Question: I want to be able to click on buttons to navigate forward and backward through several views as well as swiping left or right between views.
So I decided to implement the ViewPager for swiping between multiple views.
Here's my code:
layout xml:
'''
<?xml version="1.0" encoding="utf-8"?>
<RelativeLayout
xmlns:android="http://schemas.android.com/apk/res/android"
android:layout_width="fill_parent"
android:layout_height="fill_parent"
android:background="@color/white"
>
<android.support.v4.view.ViewPager
xmlns:android="http://schemas.android.com/apk/res/android"
android:layout_width="match_parent"
android:layout_height="match_parent"
android:id="@+id/viewPager"/>
<ImageView
android:id="@+id/apple"
android:layout_width="200sp"
android:layout_height="150sp"
android:layout_centerHorizontal="true"
android:layout_centerVertical="true"
android:src="@drawable/apple"
android:contentDescription="apple"/>
<TextView
android:id="@+id/number"
android:layout_width="100sp"
android:layout_height="55sp"
android:layout_marginTop="47dp"
android:layout_below="@+id/apple" android:layout_alignStart="@+id/apple"/>
<Button
android:id="@+id/save"
android:layout_width="wrap_content"
android:layout_height="wrap_content"
android:text="@string/save"
android:layout_alignTop="@+id/ignore" android:layout_toStartOf="@+id/apple"/>
<Button
android:id="@+id/ignore"
android:layout_width="wrap_content"
android:layout_height="wrap_content"
android:text="@string/Ignore"
android:layout_alignParentBottom="true" android:layout_toEndOf="@+id/apple"/>
<ImageView
android:id="@+id/back_nav_arrow"
android:layout_width="wrap_content"
android:layout_height="wrap_content"
android:src="@drawable/ic_action_back"
android:contentDescription="back">
</ImageView>
<ImageView
android:id="@+id/forward_nav_arrow"
android:layout_width="wrap_content"
android:layout_height="wrap_content"
android:src="@drawable/ic_action_forward"
android:layout_alignParentTop="true" android:layout_alignParentEnd="true"
android:contentDescription="forward">
</ImageView>
</RelativeLayout>
'''
Here's my activity:
'''
public class CollectionPager extends Activity {
private PagerAdapter pagerAdapter;
ActionBar actionbar;
MyAdapter myAdapter;
private Context context;
private TextView textView;
private int currentPage;
ViewPager viewPager;
int progressChanged = 0;
public static final String TAG = "CollectionPager";
public CollectionPager() {
context = this;
}
protected void onCreate(Bundle savedInstanceState) {
super.onCreate(savedInstanceState);
super.setContentView(R.layout.collection);
viewPager = (ViewPager) findViewById(R.id.viewPager);
myAdapter = new MyAdapter();
viewPager.setAdapter(myAdapter);
ActionBar actionBar = getActionBar();
if (actionBar != null) {
actionBar.hide();
}
//Initialize the back button and add an onClick event listener to the button
final ImageView back_button = (ImageView) findViewById(R.id.back_nav_arrow);
back_button.setOnClickListener(new View.OnClickListener() {
public void onClick(View view) {
//it doesn't matter if you're already in the first item
viewPager.setCurrentItem(viewPager.getCurrentItem() - 1);
}
});
//Initialize the forward button and add an onClick event listener to the button
final ImageView forward_button = (ImageView) findViewById(R.id.forward_nav_arrow);
forward_button.setOnClickListener(new View.OnClickListener() {
public void onClick(View view) {
//it doesn't matter if you're already in the last item
viewPager.setCurrentItem(viewPager.getCurrentItem() + 1);
}
});
final Button save_button = (Button) findViewById(R.id.save);
save_button.setOnClickListener(new View.OnClickListener() {
public void onClick(View view) {
//save
}
});
final Button ignore_button = (Button) findViewById(R.id.ignore);
ignore_button.setOnClickListener(new View.OnClickListener() {
public void onClick(View view) {
//ignore
}
});
//Attach the page change listener inside the activity
viewPager.setOnPageChangeListener(new ViewPager.OnPageChangeListener() {
// This method will be invoked when the current page is scrolled
@Override
public void onPageScrolled(int position, float positionOffset, int positionOffsetPixels) {
}
//This method will be invoked when a new page becomes selected
@Override
public void onPageSelected(int position) {
//get position
currentPage = position;
}
// Called when the scroll state changes:
// SCROLL_STATE_IDLE, SCROLL_STATE_DRAGGING, SCROLL_STATE_SETTLING
@Override
public void onPageScrollStateChanged(int i) {
//get state
}
});
}
private class MyAdapter extends PagerAdapter {
int NumberOfPages = 10;
LayoutInflater inflater = (LayoutInflater) CollectionPager.this
.getSystemService(Context.LAYOUT_INFLATER_SERVICE);
@Override
public int getCount() {
return NumberOfPages;
}
@Override
public Object instantiateItem(ViewGroup parent, int position) {
View view = LayoutInflater.from(parent.getContext()).inflate(R.layout.collection, parent, false);
ImageView imageView = (ImageView) view
.findViewById(R.id.apple);
imageView.setImageResource(R.drawable.apple);
parent.addView(view,0);
return view;
}
@Override
public void destroyItem(ViewGroup parent, int position, Object object) {
((ViewPager) parent).removeView((View) object);
}
@Override
public boolean isViewFromObject(View parent, Object object) {
return parent== ((View) object);
}
@Override
public Parcelable saveState() {
return null;
}
}
}
'''
The onClickEvent is detected but here's a screenshot on what is happening to the view. Two view on top of each other. One view is fixed on the screen and the other one is scrolling correctly.

I'm not sure why this happens. What is causing this to occur in my code?
EDIT: Here's a video highlighting the issue: <URL>
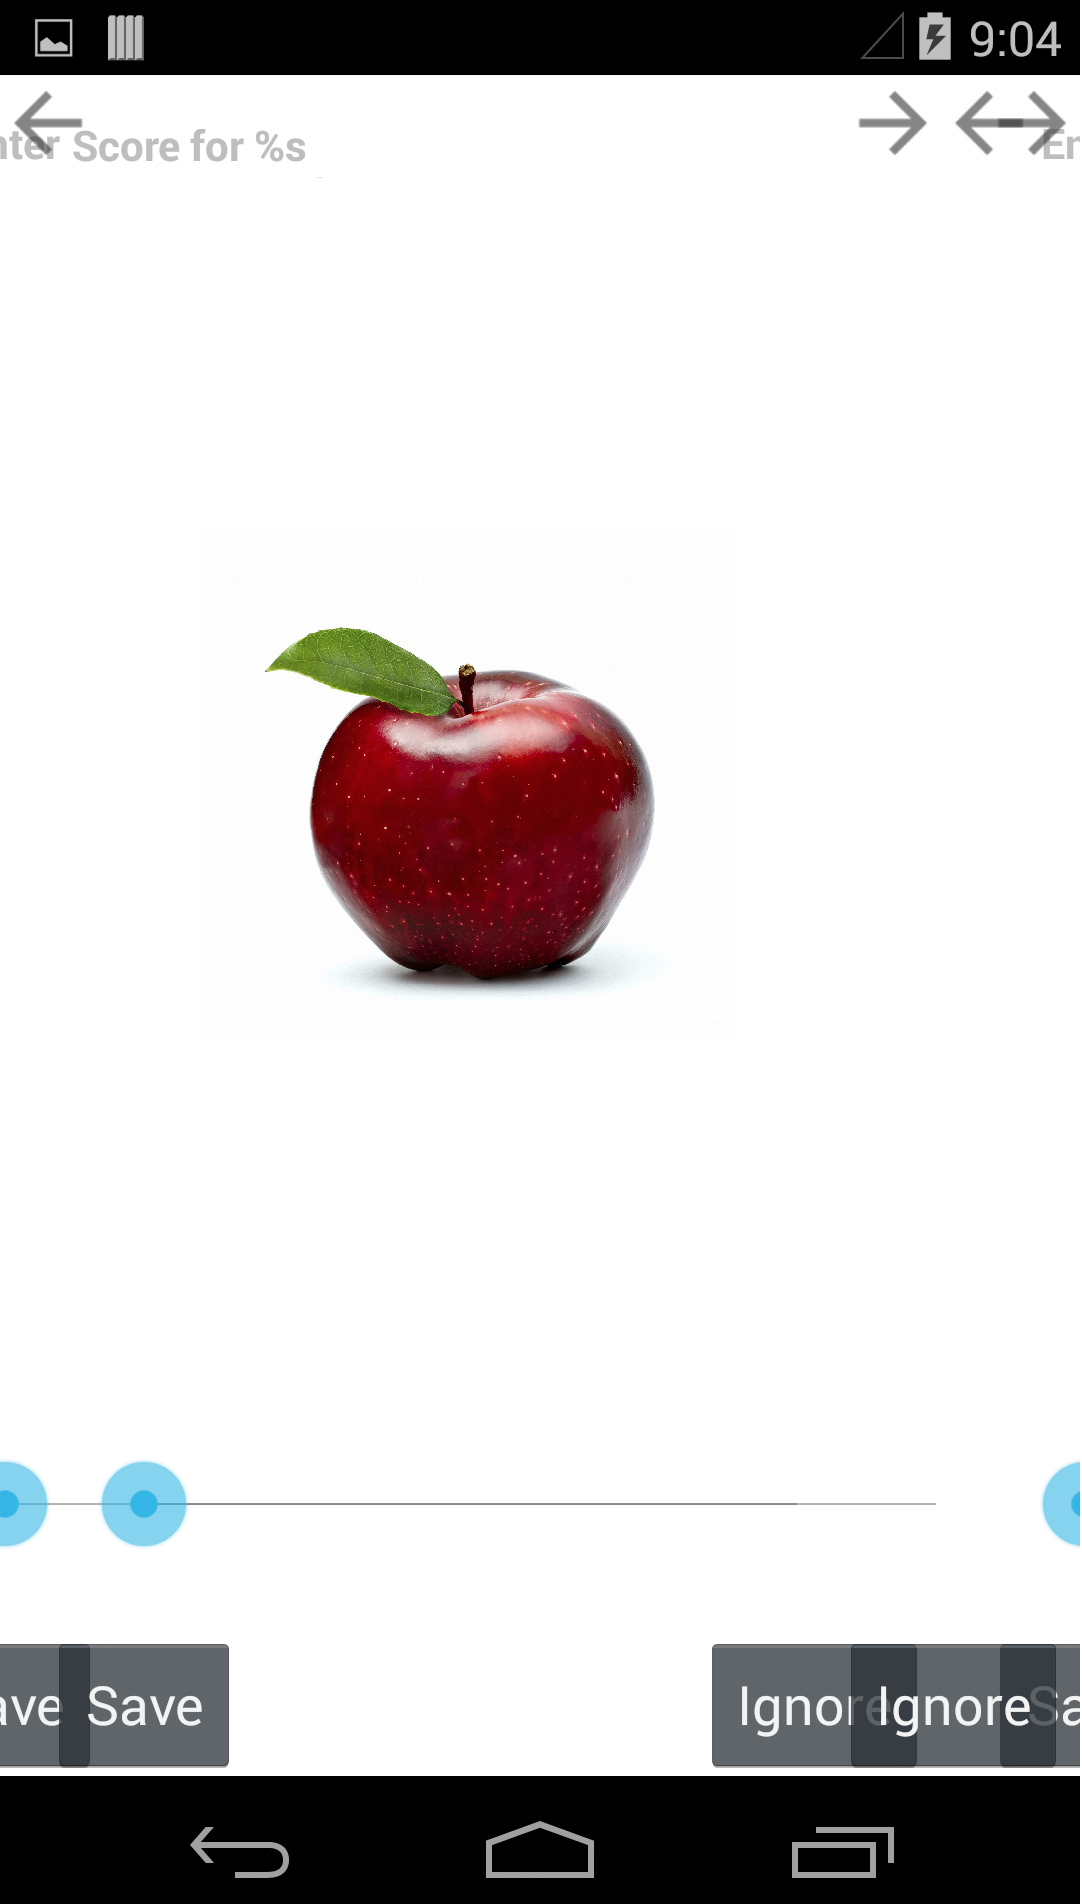
Answer: Change
'''
@Override
public boolean isViewFromObject(View parent, Object object) {
return parent== ((View) object);
}
'''
to
'''
@Override
public boolean isViewFromObject(View v, Object o) {
return parent == object;
}
'''
Update:
After watching your movie your problem is you put some static wedget on the top of your viewpager, so remove that, which means your layout will become something like this:
This is your 'main_activity.xml' you must assign it to your 'activity' by function 'setContentView'
'''
<?xml version="1.0" encoding="utf-8"?>
<RelativeLayout
xmlns:android="http://schemas.android.com/apk/res/android"
android:layout_width="fill_parent"
android:layout_height="fill_parent"
android:background="@color/white"
>
<android.support.v4.view.ViewPager
xmlns:android="http://schemas.android.com/apk/res/android"
android:layout_width="match_parent"
android:layout_height="match_parent"
android:id="@+id/viewPager"/>
</RelativeLayout>
'''
then at 'instantiateItem' use below layout:
'''
<?xml version="1.0" encoding="utf-8"?>
<RelativeLayout
xmlns:android="http://schemas.android.com/apk/res/android"
android:layout_width="fill_parent"
android:layout_height="fill_parent"
android:background="@color/white"
>
<ImageView
android:id="@+id/apple"
android:layout_width="200sp"
android:layout_height="150sp"
android:layout_centerHorizontal="true"
android:layout_centerVertical="true"
android:src="@drawable/apple"
android:contentDescription="apple"/>
<TextView
android:id="@+id/number"
android:layout_width="100sp"
android:layout_height="55sp"
android:layout_marginTop="47dp"
android:layout_below="@+id/apple" android:layout_alignStart="@+id/apple"/>
<Button
android:id="@+id/save"
android:layout_width="wrap_content"
android:layout_height="wrap_content"
android:text="@string/save"
android:layout_alignTop="@+id/ignore" android:layout_toStartOf="@+id/apple"/>
<Button
android:id="@+id/ignore"
android:layout_width="wrap_content"
android:layout_height="wrap_content"
android:text="@string/Ignore"
android:layout_alignParentBottom="true" android:layout_toEndOf="@+id/apple"/>
<ImageView
android:id="@+id/back_nav_arrow"
android:layout_width="wrap_content"
android:layout_height="wrap_content"
android:src="@drawable/ic_action_back"
android:contentDescription="back">
</ImageView>
<ImageView
android:id="@+id/forward_nav_arrow"
android:layout_width="wrap_content"
android:layout_height="wrap_content"
android:src="@drawable/ic_action_forward"
android:layout_alignParentTop="true" android:layout_alignParentEnd="true"
android:contentDescription="forward">
</ImageView>
'''
your main activity:
'''
protected void onCreate(Bundle savedInstanceState) {
super.onCreate(savedInstanceState);
super.setContentView(R.layout.collection);
viewPager = (ViewPager) findViewById(R.id.viewPager);
myAdapter = new MyAdapter();
viewPager.setAdapter(myAdapter);
ActionBar actionBar = getActionBar();
if (actionBar != null) {
actionBar.hide();
}
//Attach the page change listener inside the activity
viewPager.setOnPageChangeListener(new ViewPager.OnPageChangeListener() {
// This method will be invoked when the current page is scrolled
@Override
public void onPageScrolled(int position, float positionOffset, int positionOffsetPixels) {
}
//This method will be invoked when a new page becomes selected
@Override
public void onPageSelected(int position) {
//get position
currentPage = position;
}
// Called when the scroll state changes:
// SCROLL_STATE_IDLE, SCROLL_STATE_DRAGGING, SCROLL_STATE_SETTLING
@Override
public void onPageScrollStateChanged(int i) {
//get state
}
});
}
'''
then assign your click listener of your main activity at this function
'''
@Override
public Object instantiateItem(ViewGroup parent, int position) {
View view = LayoutInflater.from(parent.getContext()).inflate(R.layout.collection, parent, false);
ImageView imageView = (ImageView) view
.findViewById(R.id.apple);
imageView.setImageResource(R.drawable.apple);
final ImageView back_button = (ImageView) view.findViewById(R.id.back_nav_arrow);
back_button.setOnClickListener(new View.OnClickListener() {
public void onClick(View view) {
//it doesn't matter if you're already in the first item
viewPager.setCurrentItem(viewPager.getCurrentItem() - 1);
}
});
parent.addView(view,0);
return view;
}
'''